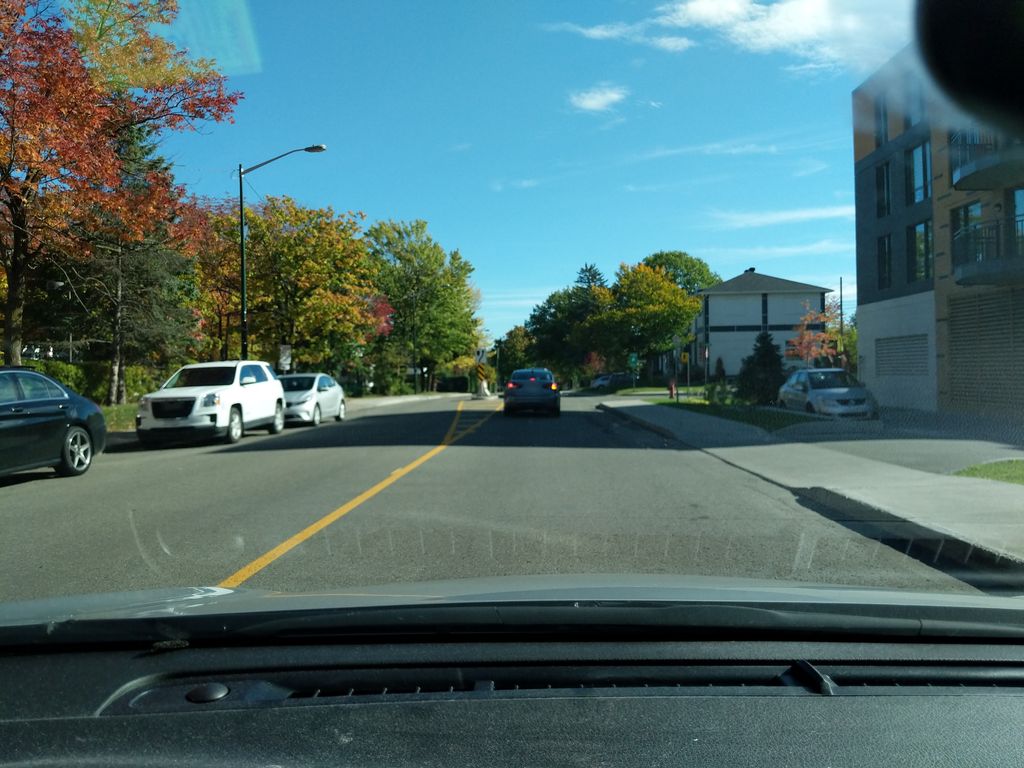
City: quebec_city